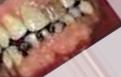
Condition: Caries